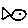
Label: fish